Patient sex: F
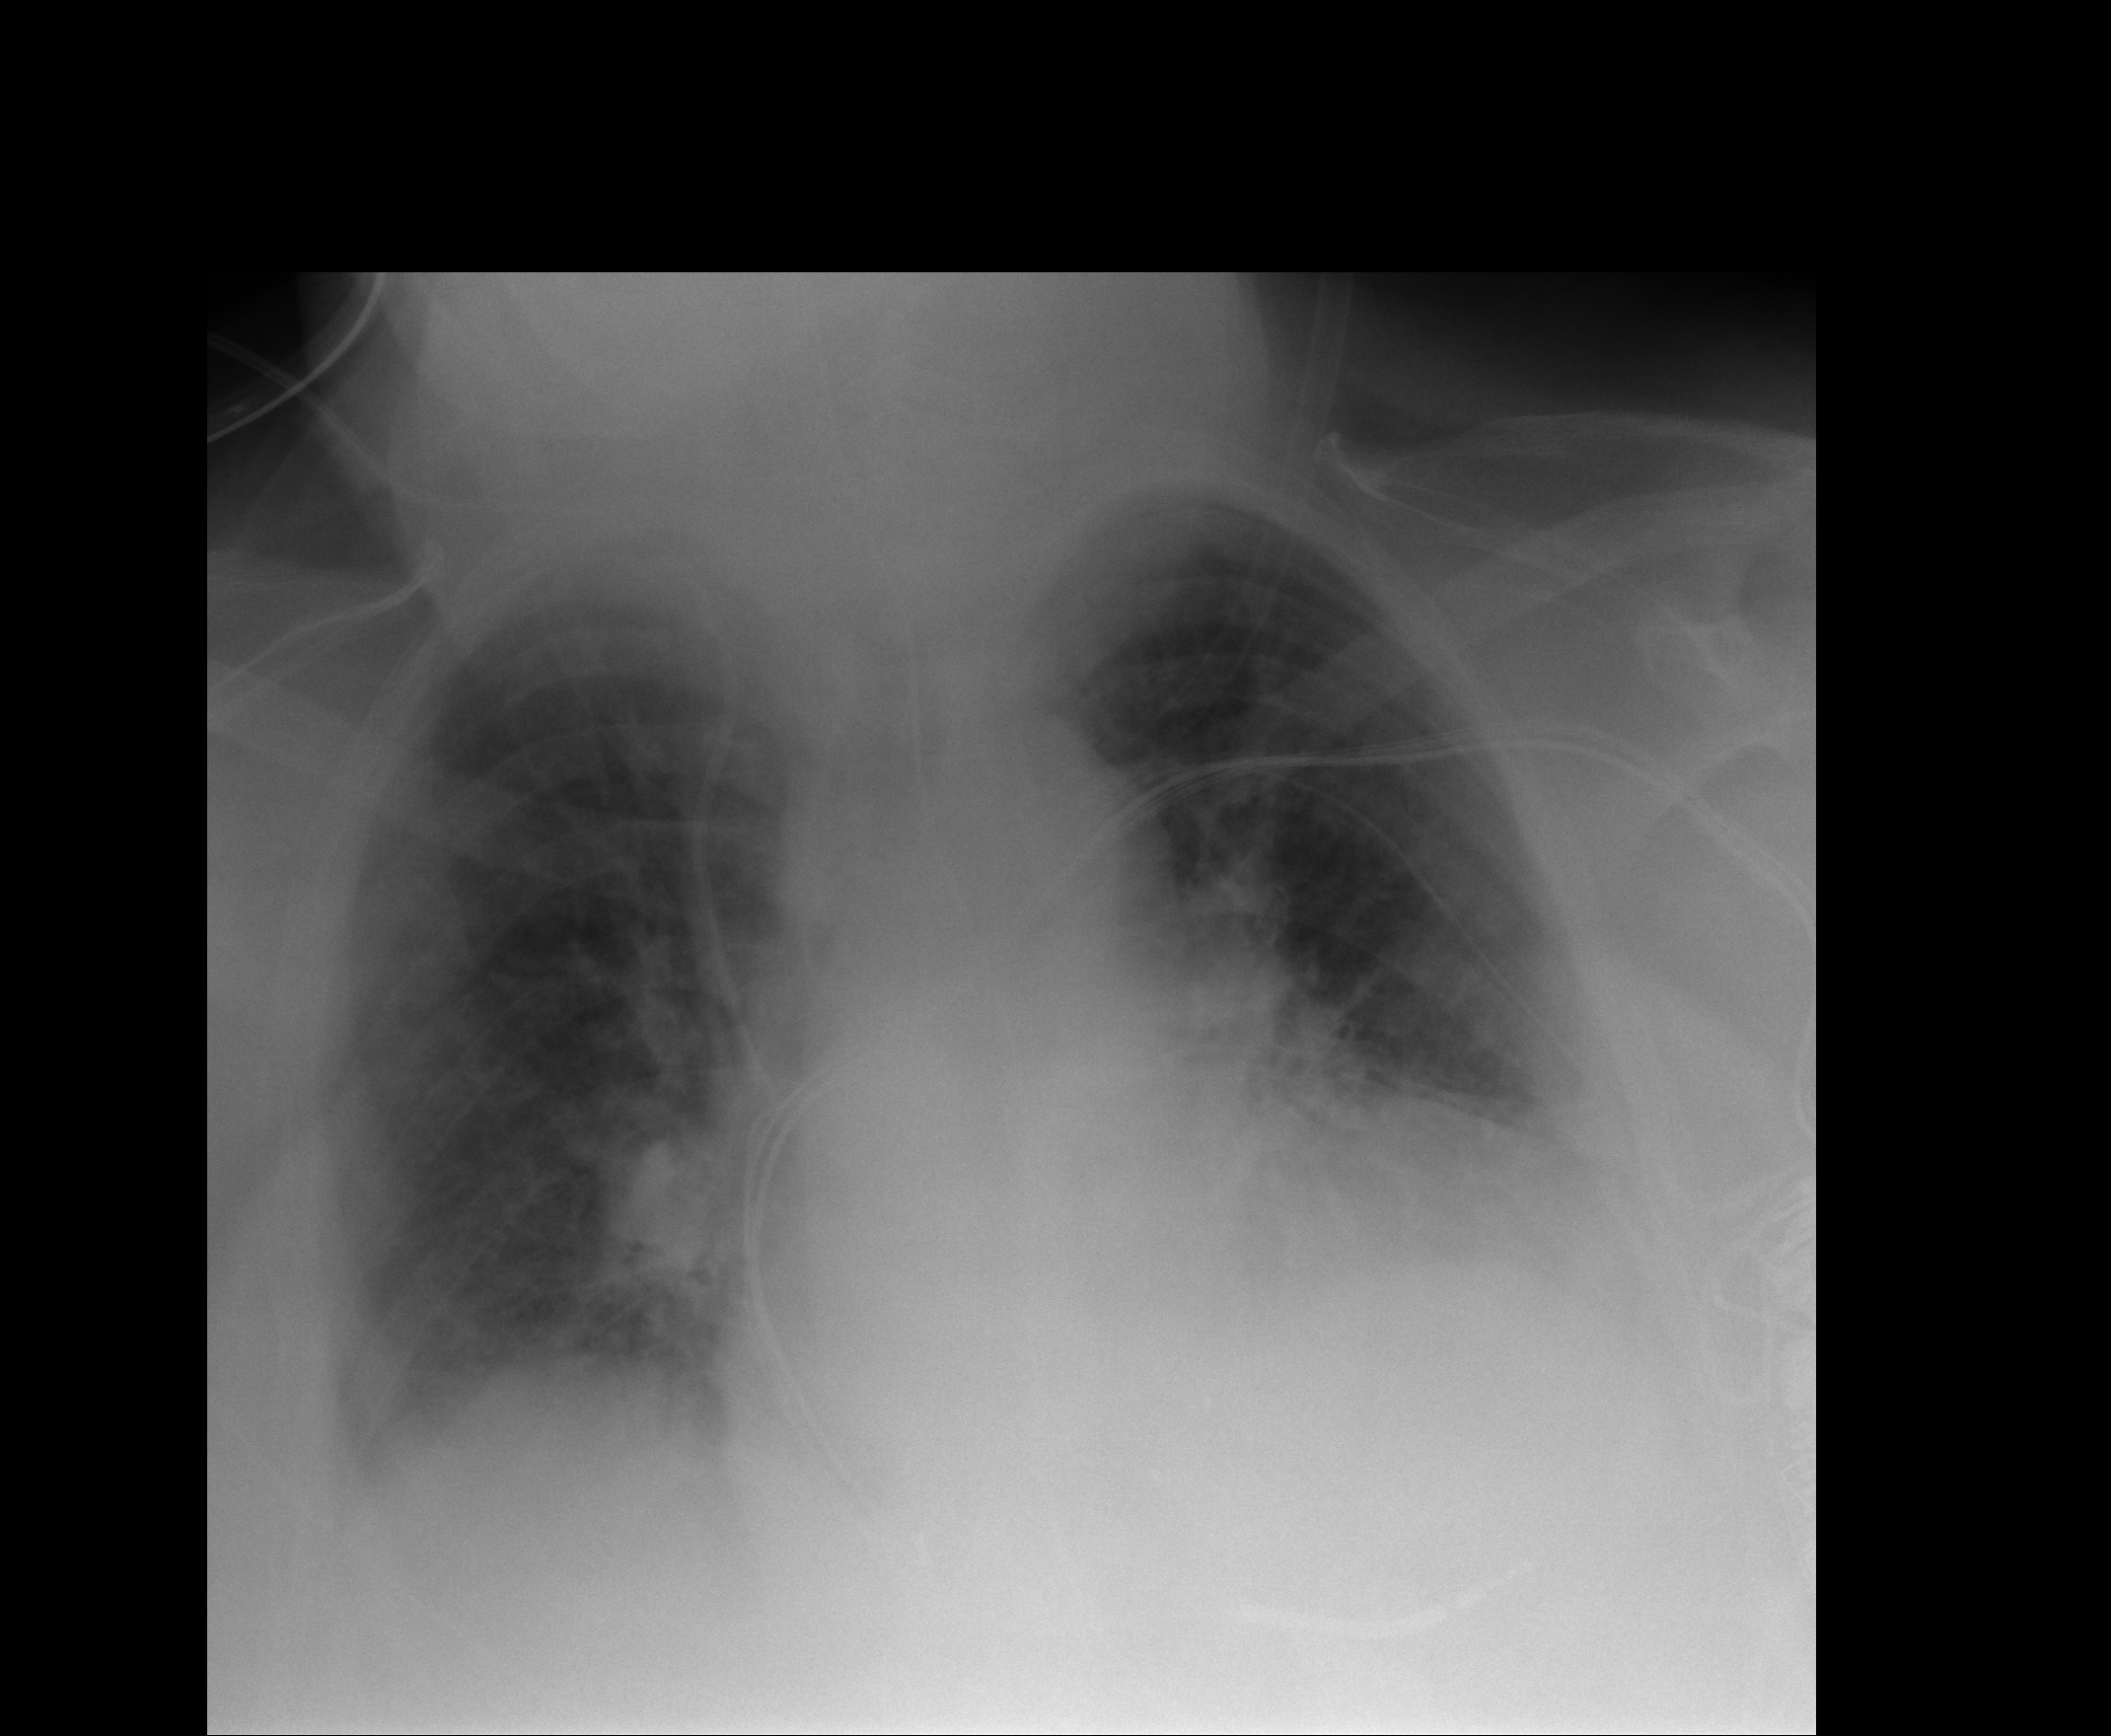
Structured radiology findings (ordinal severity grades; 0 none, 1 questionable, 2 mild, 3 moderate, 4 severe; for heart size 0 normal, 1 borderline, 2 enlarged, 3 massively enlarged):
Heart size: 2
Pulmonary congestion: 2
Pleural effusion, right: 0
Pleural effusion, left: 2
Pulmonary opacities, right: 2
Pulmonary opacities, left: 2
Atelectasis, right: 2
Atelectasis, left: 2